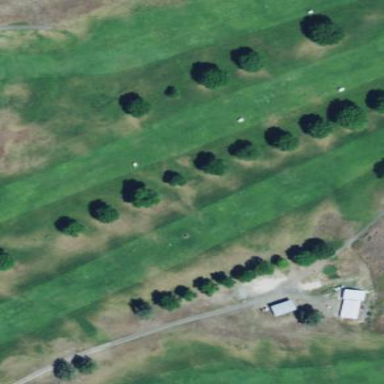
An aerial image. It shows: Grassy area designated as golf fairway.